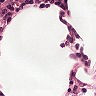
Metastatic tissue present: no